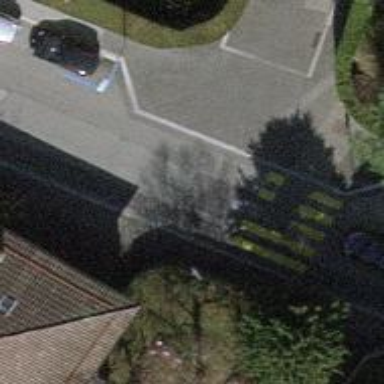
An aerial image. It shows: Residential road with asphalt surface. There are sidewalks on both sides of the road.